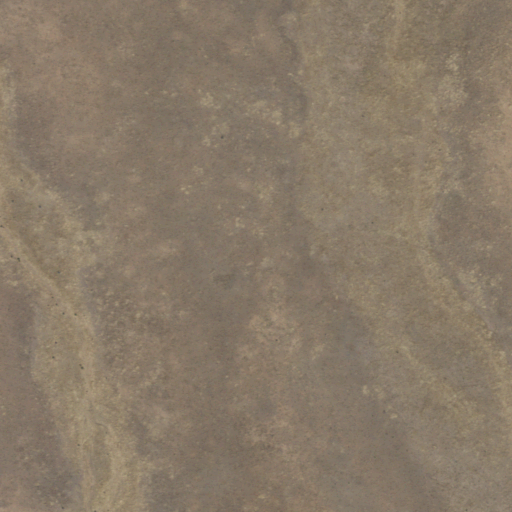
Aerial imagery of plain(s) in Arizona named Wagon Tire Flat containing shrub and grassland